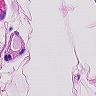
Metastatic tissue present: no